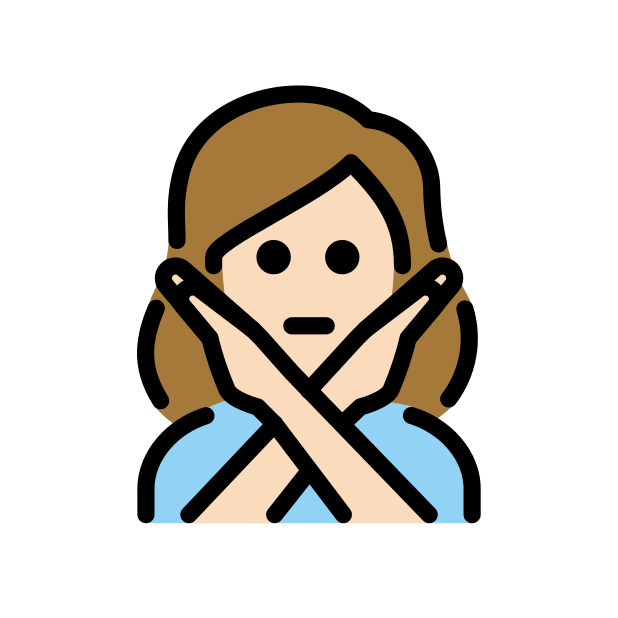
woman gesturing NO: light skin tone